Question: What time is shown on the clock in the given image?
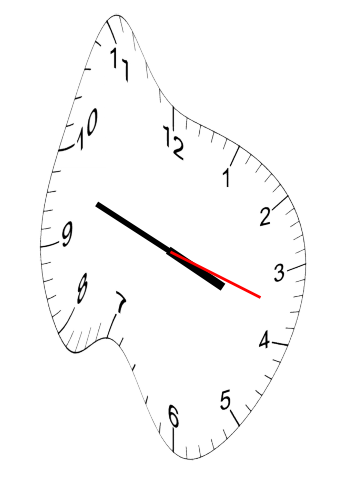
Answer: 03:48:18